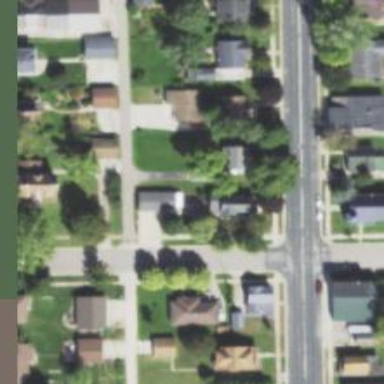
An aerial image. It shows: Alley classified as service road.